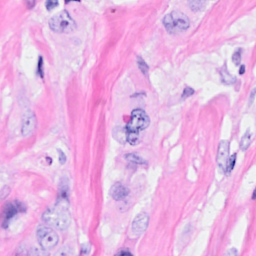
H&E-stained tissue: Breast